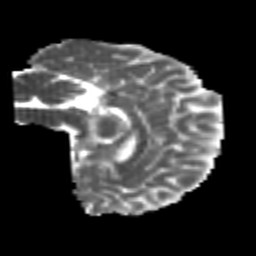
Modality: MD
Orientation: sagittal
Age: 24
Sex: female
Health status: healthy
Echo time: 0.074 s